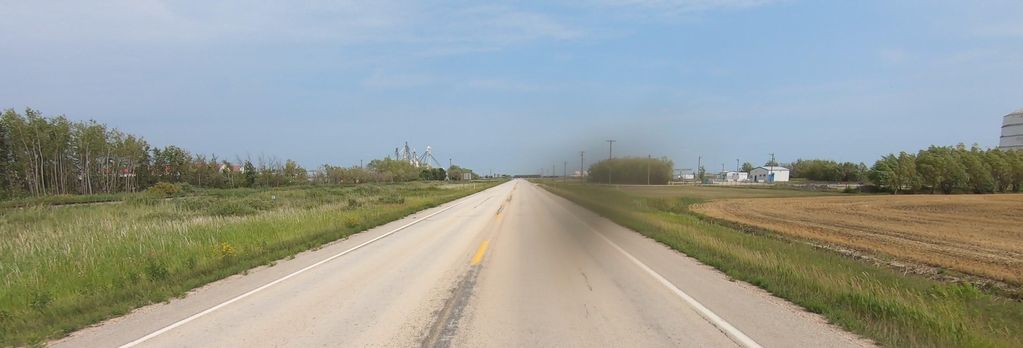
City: winnipeg